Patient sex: M
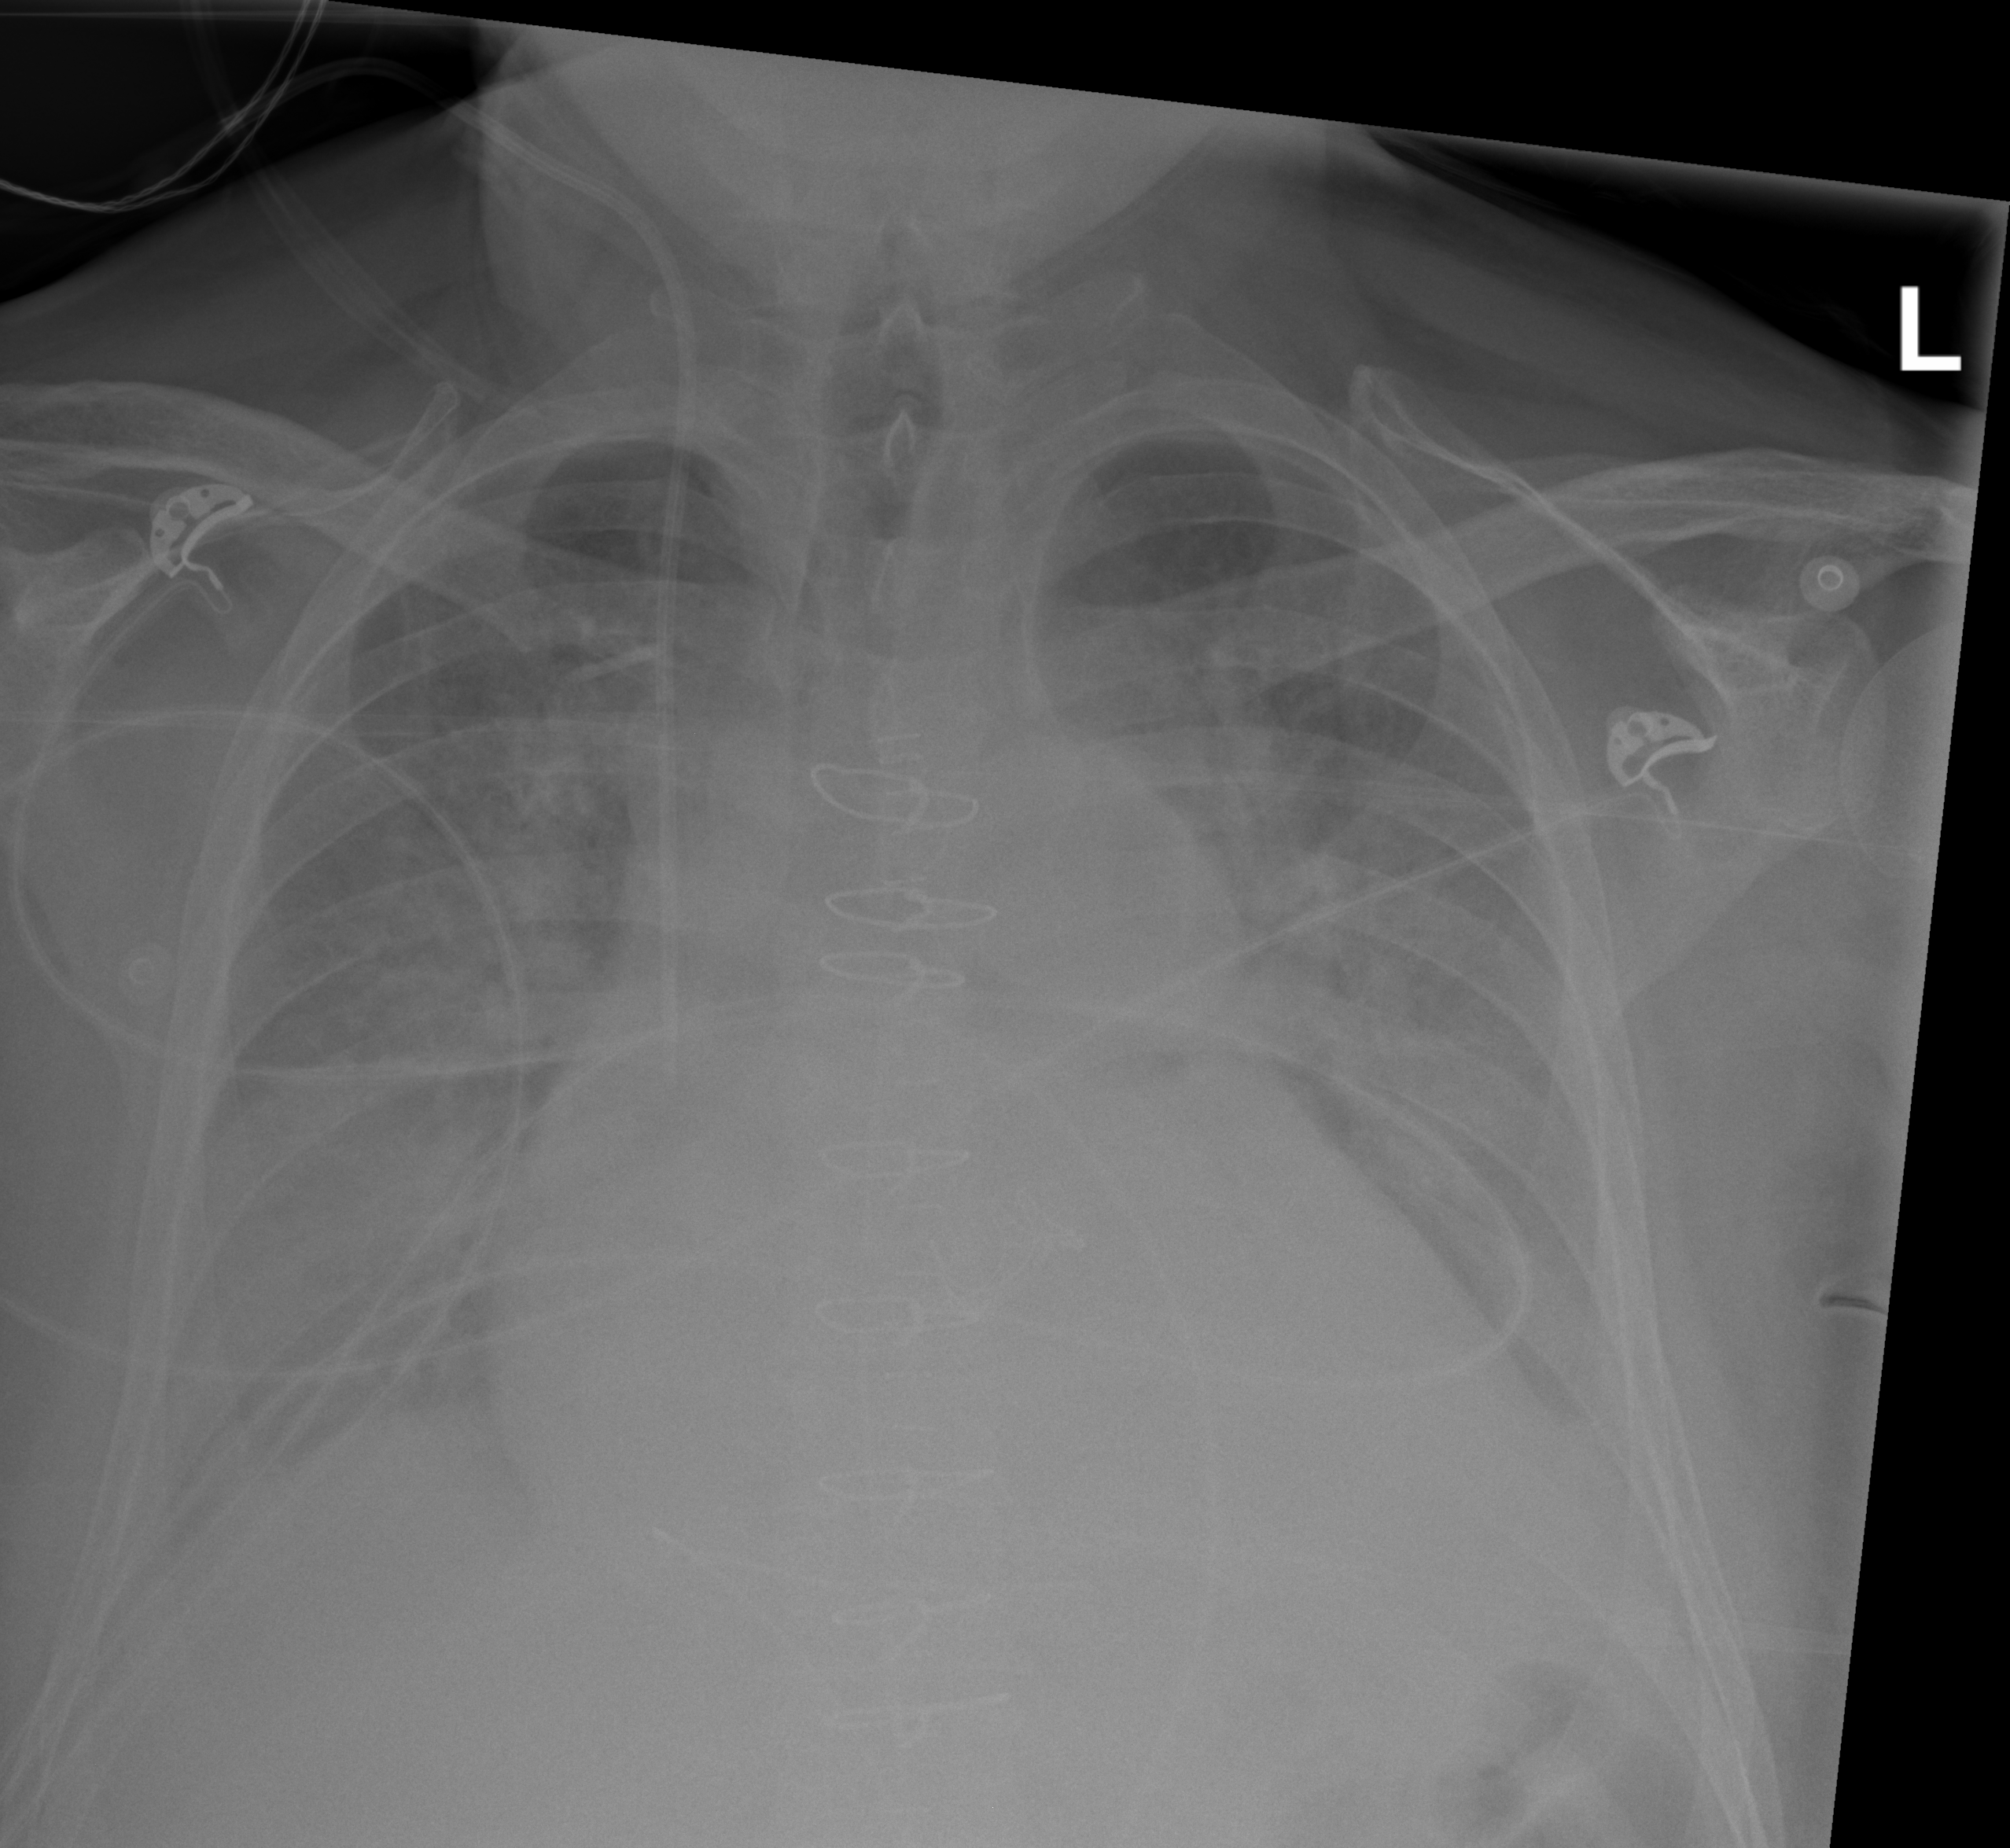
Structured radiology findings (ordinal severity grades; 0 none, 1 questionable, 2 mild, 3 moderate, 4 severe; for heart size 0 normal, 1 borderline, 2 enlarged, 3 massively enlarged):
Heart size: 3
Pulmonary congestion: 3
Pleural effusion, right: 3
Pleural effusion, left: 3
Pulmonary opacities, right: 2
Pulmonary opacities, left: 2
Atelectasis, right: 2
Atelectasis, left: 2